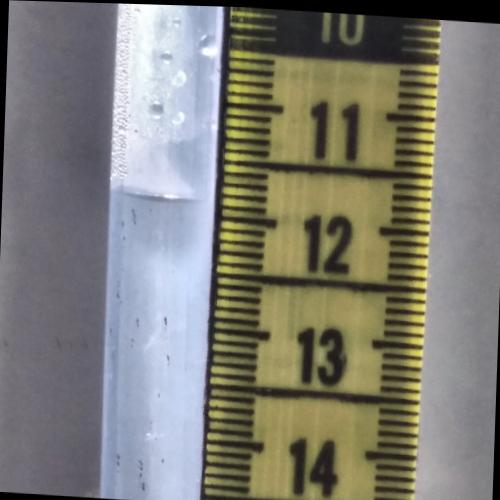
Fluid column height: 11.9 cm